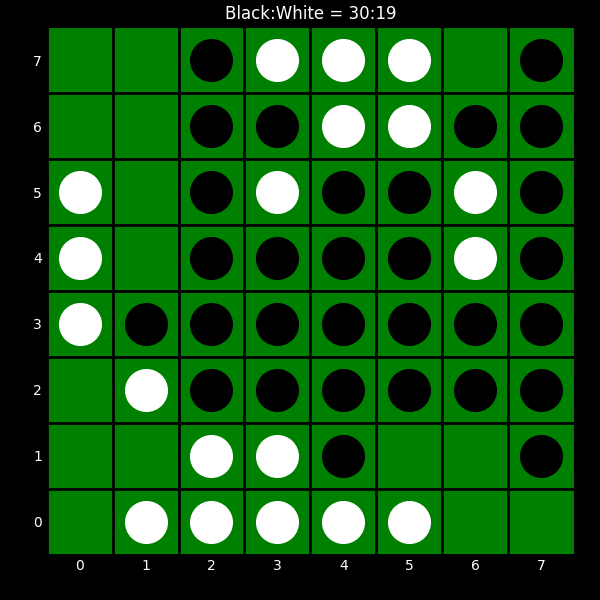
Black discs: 30
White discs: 19